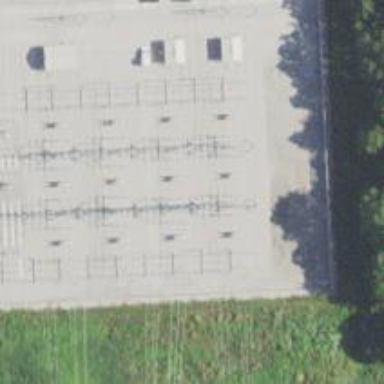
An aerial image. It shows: Switch for power supply.